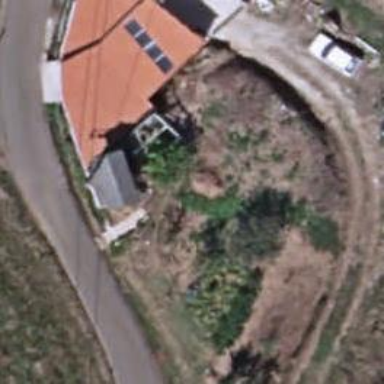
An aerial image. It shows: Shed.